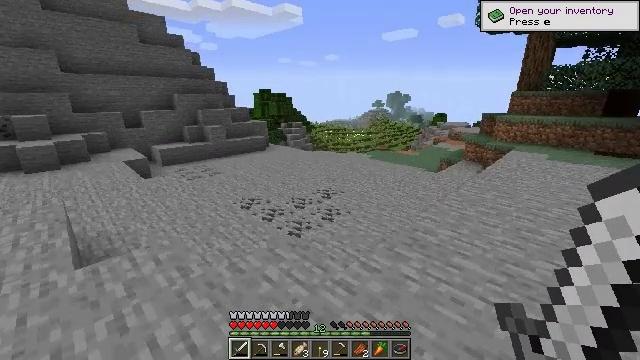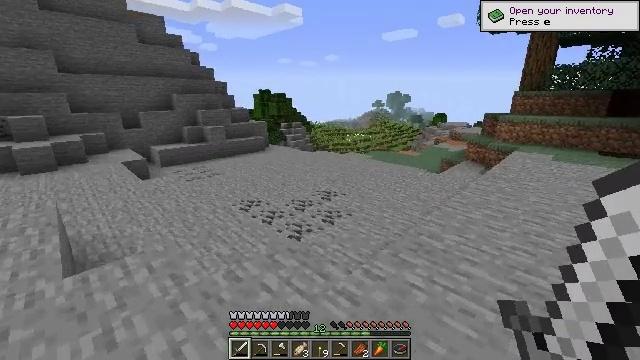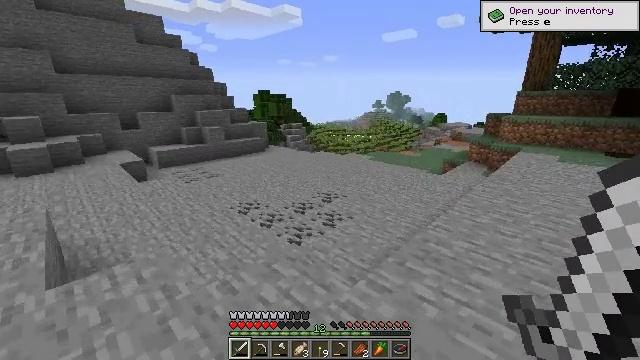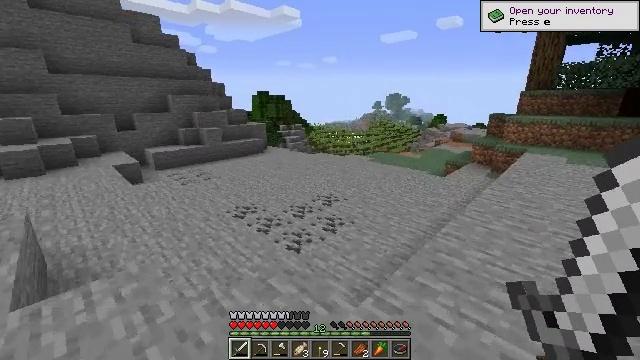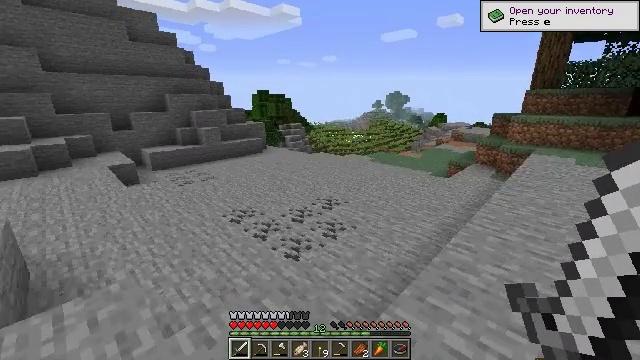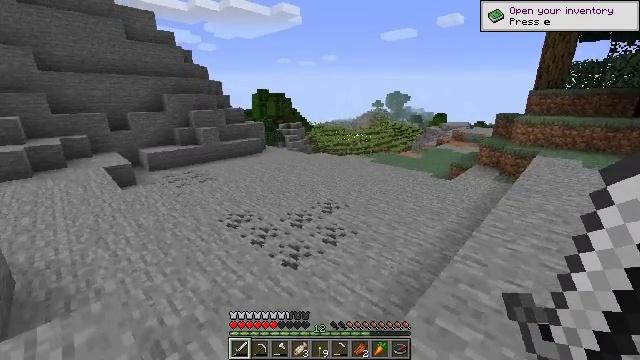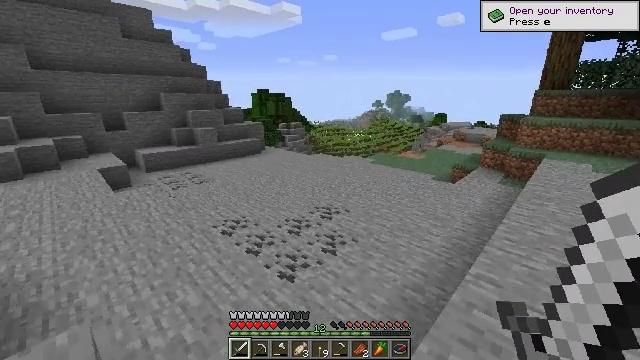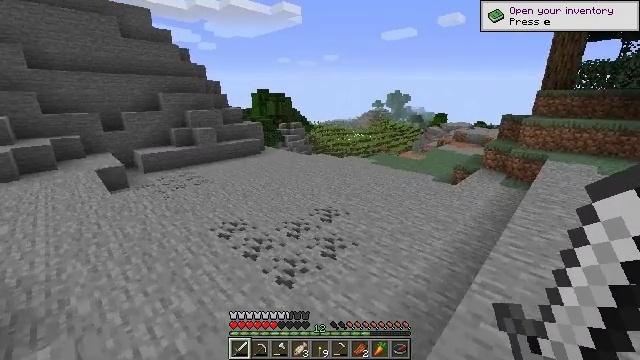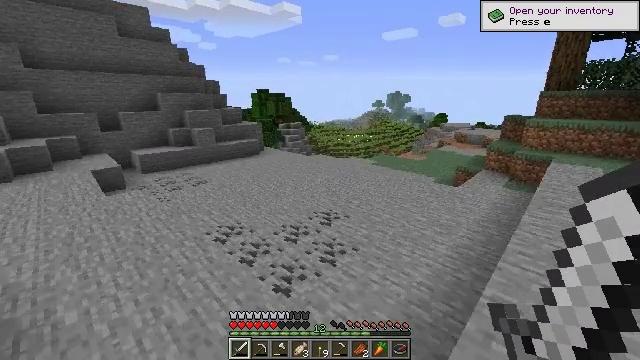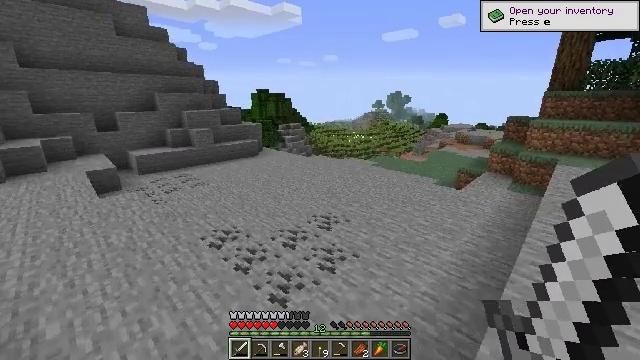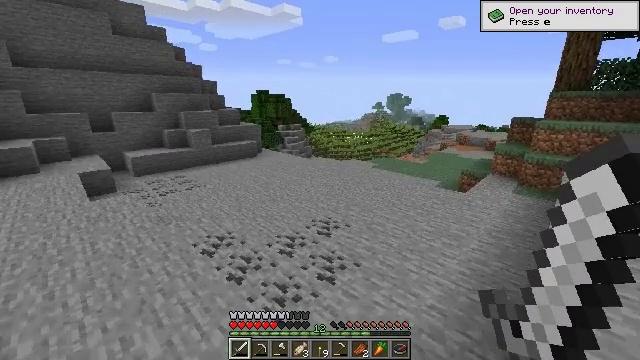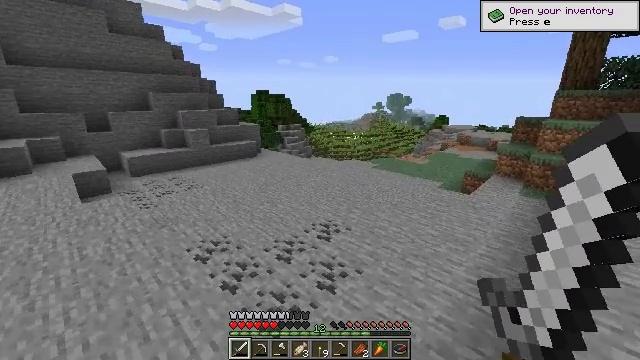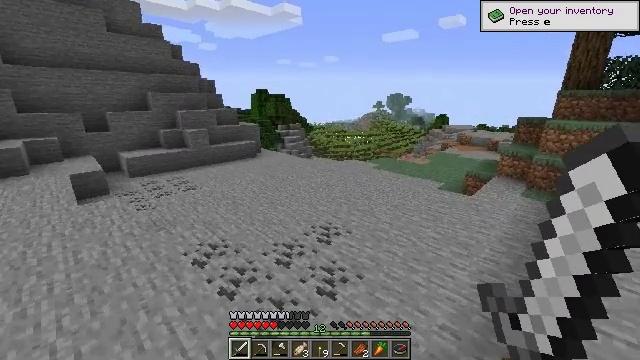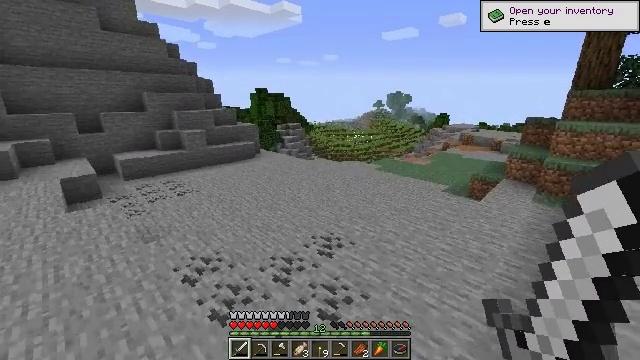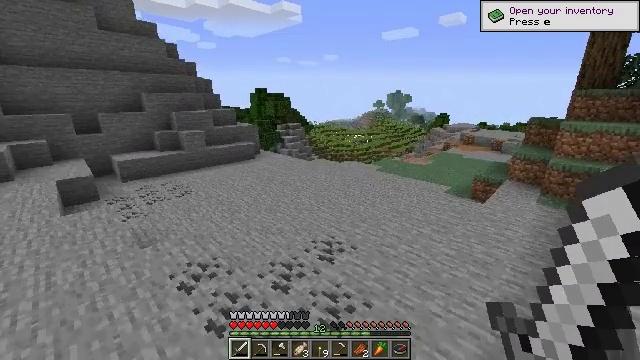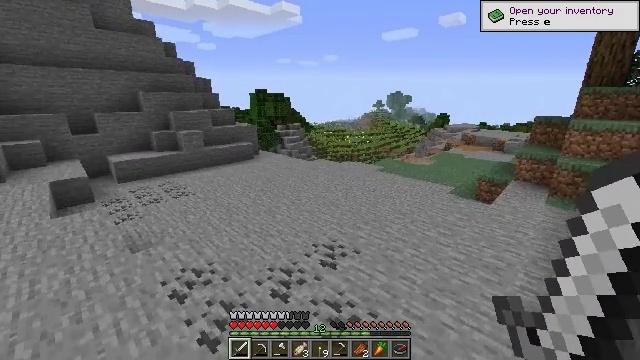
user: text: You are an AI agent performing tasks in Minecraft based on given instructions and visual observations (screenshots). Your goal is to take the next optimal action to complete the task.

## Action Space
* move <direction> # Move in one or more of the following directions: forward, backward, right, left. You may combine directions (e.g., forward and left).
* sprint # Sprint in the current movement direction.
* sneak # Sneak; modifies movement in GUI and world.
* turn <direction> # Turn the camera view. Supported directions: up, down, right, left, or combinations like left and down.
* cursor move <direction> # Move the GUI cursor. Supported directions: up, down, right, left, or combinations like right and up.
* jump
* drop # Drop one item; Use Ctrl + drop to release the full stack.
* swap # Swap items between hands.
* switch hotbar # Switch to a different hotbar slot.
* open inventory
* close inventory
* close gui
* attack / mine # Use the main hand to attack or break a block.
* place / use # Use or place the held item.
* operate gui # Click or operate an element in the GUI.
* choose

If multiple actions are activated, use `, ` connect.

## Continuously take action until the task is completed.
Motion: motion action
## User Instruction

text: Mine the sugar cane near rivers.
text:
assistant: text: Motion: move forward
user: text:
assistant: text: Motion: move forward
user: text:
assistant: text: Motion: move forward
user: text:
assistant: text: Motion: move forward
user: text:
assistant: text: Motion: move forward
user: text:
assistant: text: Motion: move forward
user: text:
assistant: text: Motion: move forward
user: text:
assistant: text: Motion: move forward
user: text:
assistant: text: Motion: move forward
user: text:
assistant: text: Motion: move forward
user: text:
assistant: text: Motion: move forward
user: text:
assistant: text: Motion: move forward
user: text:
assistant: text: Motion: move forward
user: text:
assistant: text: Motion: move forward
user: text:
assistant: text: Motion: move forward
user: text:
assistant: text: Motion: move forward
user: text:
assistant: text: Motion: move forward
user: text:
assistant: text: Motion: move forward
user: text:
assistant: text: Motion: move forward
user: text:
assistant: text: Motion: move forward
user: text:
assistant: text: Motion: move forward
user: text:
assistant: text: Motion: move forward
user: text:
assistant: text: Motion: move forward, turn right
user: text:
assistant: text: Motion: move forward, turn right
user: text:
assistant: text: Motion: move forward, turn right
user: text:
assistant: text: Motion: move forward, turn right
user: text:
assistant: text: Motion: move forward
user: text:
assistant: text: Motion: move forward
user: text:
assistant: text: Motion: move forward
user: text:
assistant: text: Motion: move forward